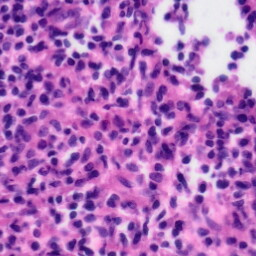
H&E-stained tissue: Tonsil